Question: My CRM is configured in outlook , and i need to add File attachment in campaign form , I tried Customize->Form... But i cant find File attachment in Field Explorer..

So how to add this, as shown in image...
thanks.
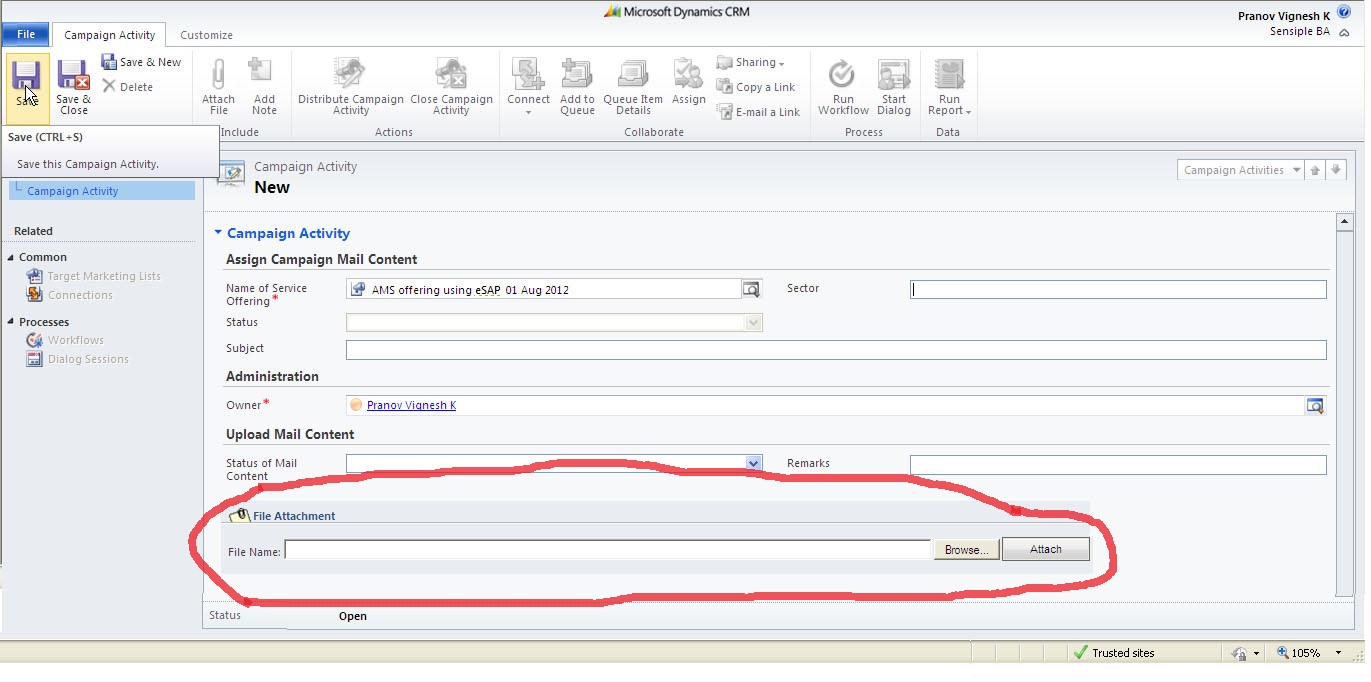
Answer: Your screen shot looks like a custom development that isnt a standard control. That said you will probably achieve what you want by just adding the notes grid to your form. A note can have attachments and has a standard file explorer.
Go back into customising the form, click the insert tab on the ribbon, click notes.